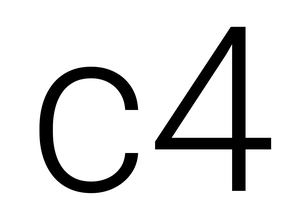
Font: Roboto_Light